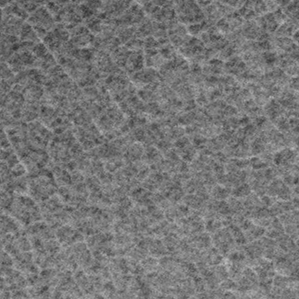
Label: frost